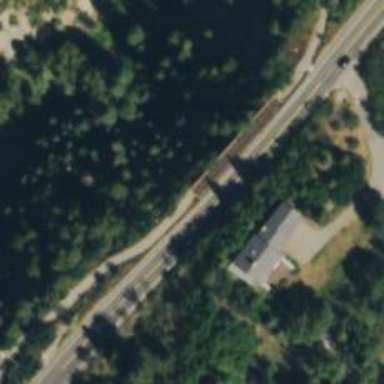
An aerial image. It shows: Bridge for cycleway.